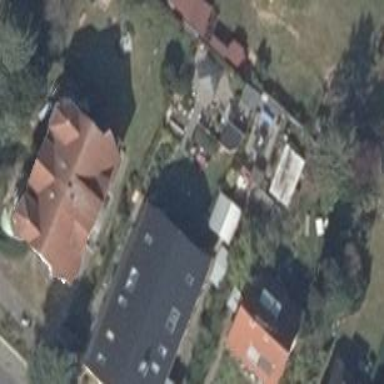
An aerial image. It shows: Simple and straightforward house.